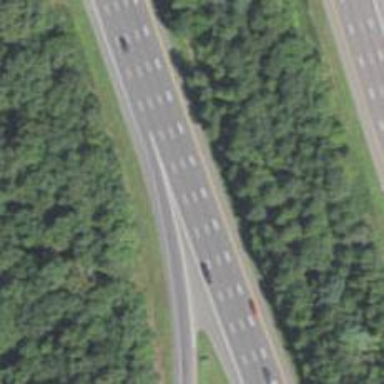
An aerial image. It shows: Asphalt motorway.